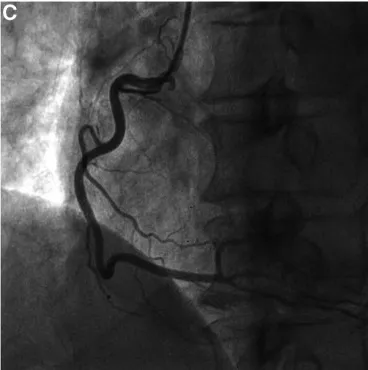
Coronary angiography of the patient. (C) The right coronary artery was normal.
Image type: radiology (x_ray)